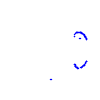
Particle: kaon